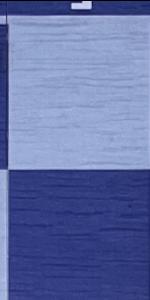
Label: Empty